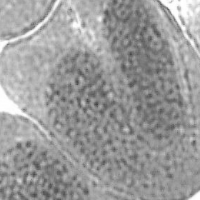
Label: prophase